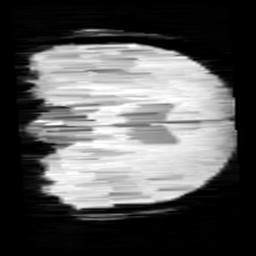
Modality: minIP
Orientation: coronal
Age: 11
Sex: male
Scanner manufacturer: siemens
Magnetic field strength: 3 T
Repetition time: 0.027 s
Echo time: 0.02 s